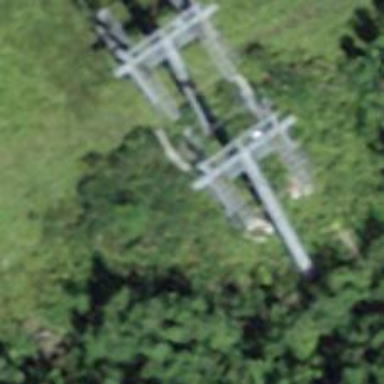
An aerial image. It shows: Pylon for aerialway.